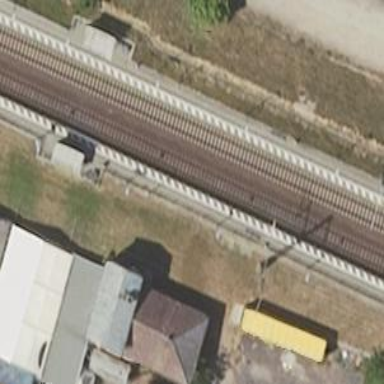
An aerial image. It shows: Public transport station located at railway halt.